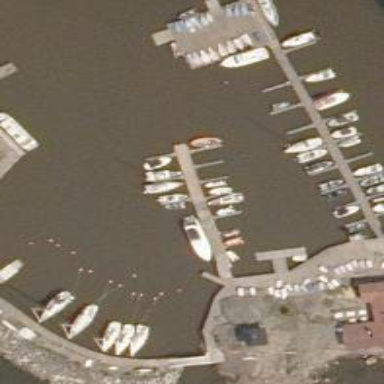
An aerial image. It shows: Marina with mooring facilities.